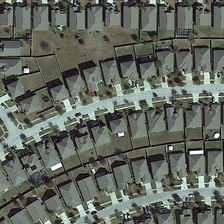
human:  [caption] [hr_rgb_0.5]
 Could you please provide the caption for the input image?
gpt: many buildings and green trees are in a dense residential area .

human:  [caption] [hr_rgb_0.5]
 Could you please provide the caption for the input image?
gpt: many buildings and green trees are in a dense residential area .

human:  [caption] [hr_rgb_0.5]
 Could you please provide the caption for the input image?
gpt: many buildings and green trees are in a dense residential area .

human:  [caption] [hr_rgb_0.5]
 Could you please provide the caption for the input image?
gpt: many buildings and green trees are in a dense residential area .

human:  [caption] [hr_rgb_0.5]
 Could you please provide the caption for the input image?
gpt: many buildings and green trees are in a dense residential area .